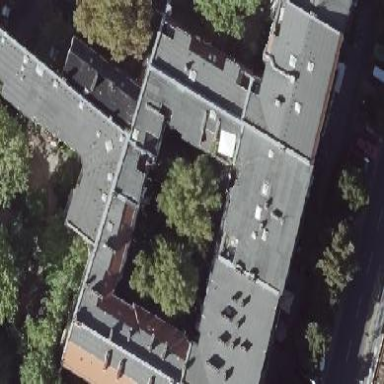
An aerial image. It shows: White apartment building with red gambrel roof made of roof tiles.